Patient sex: M
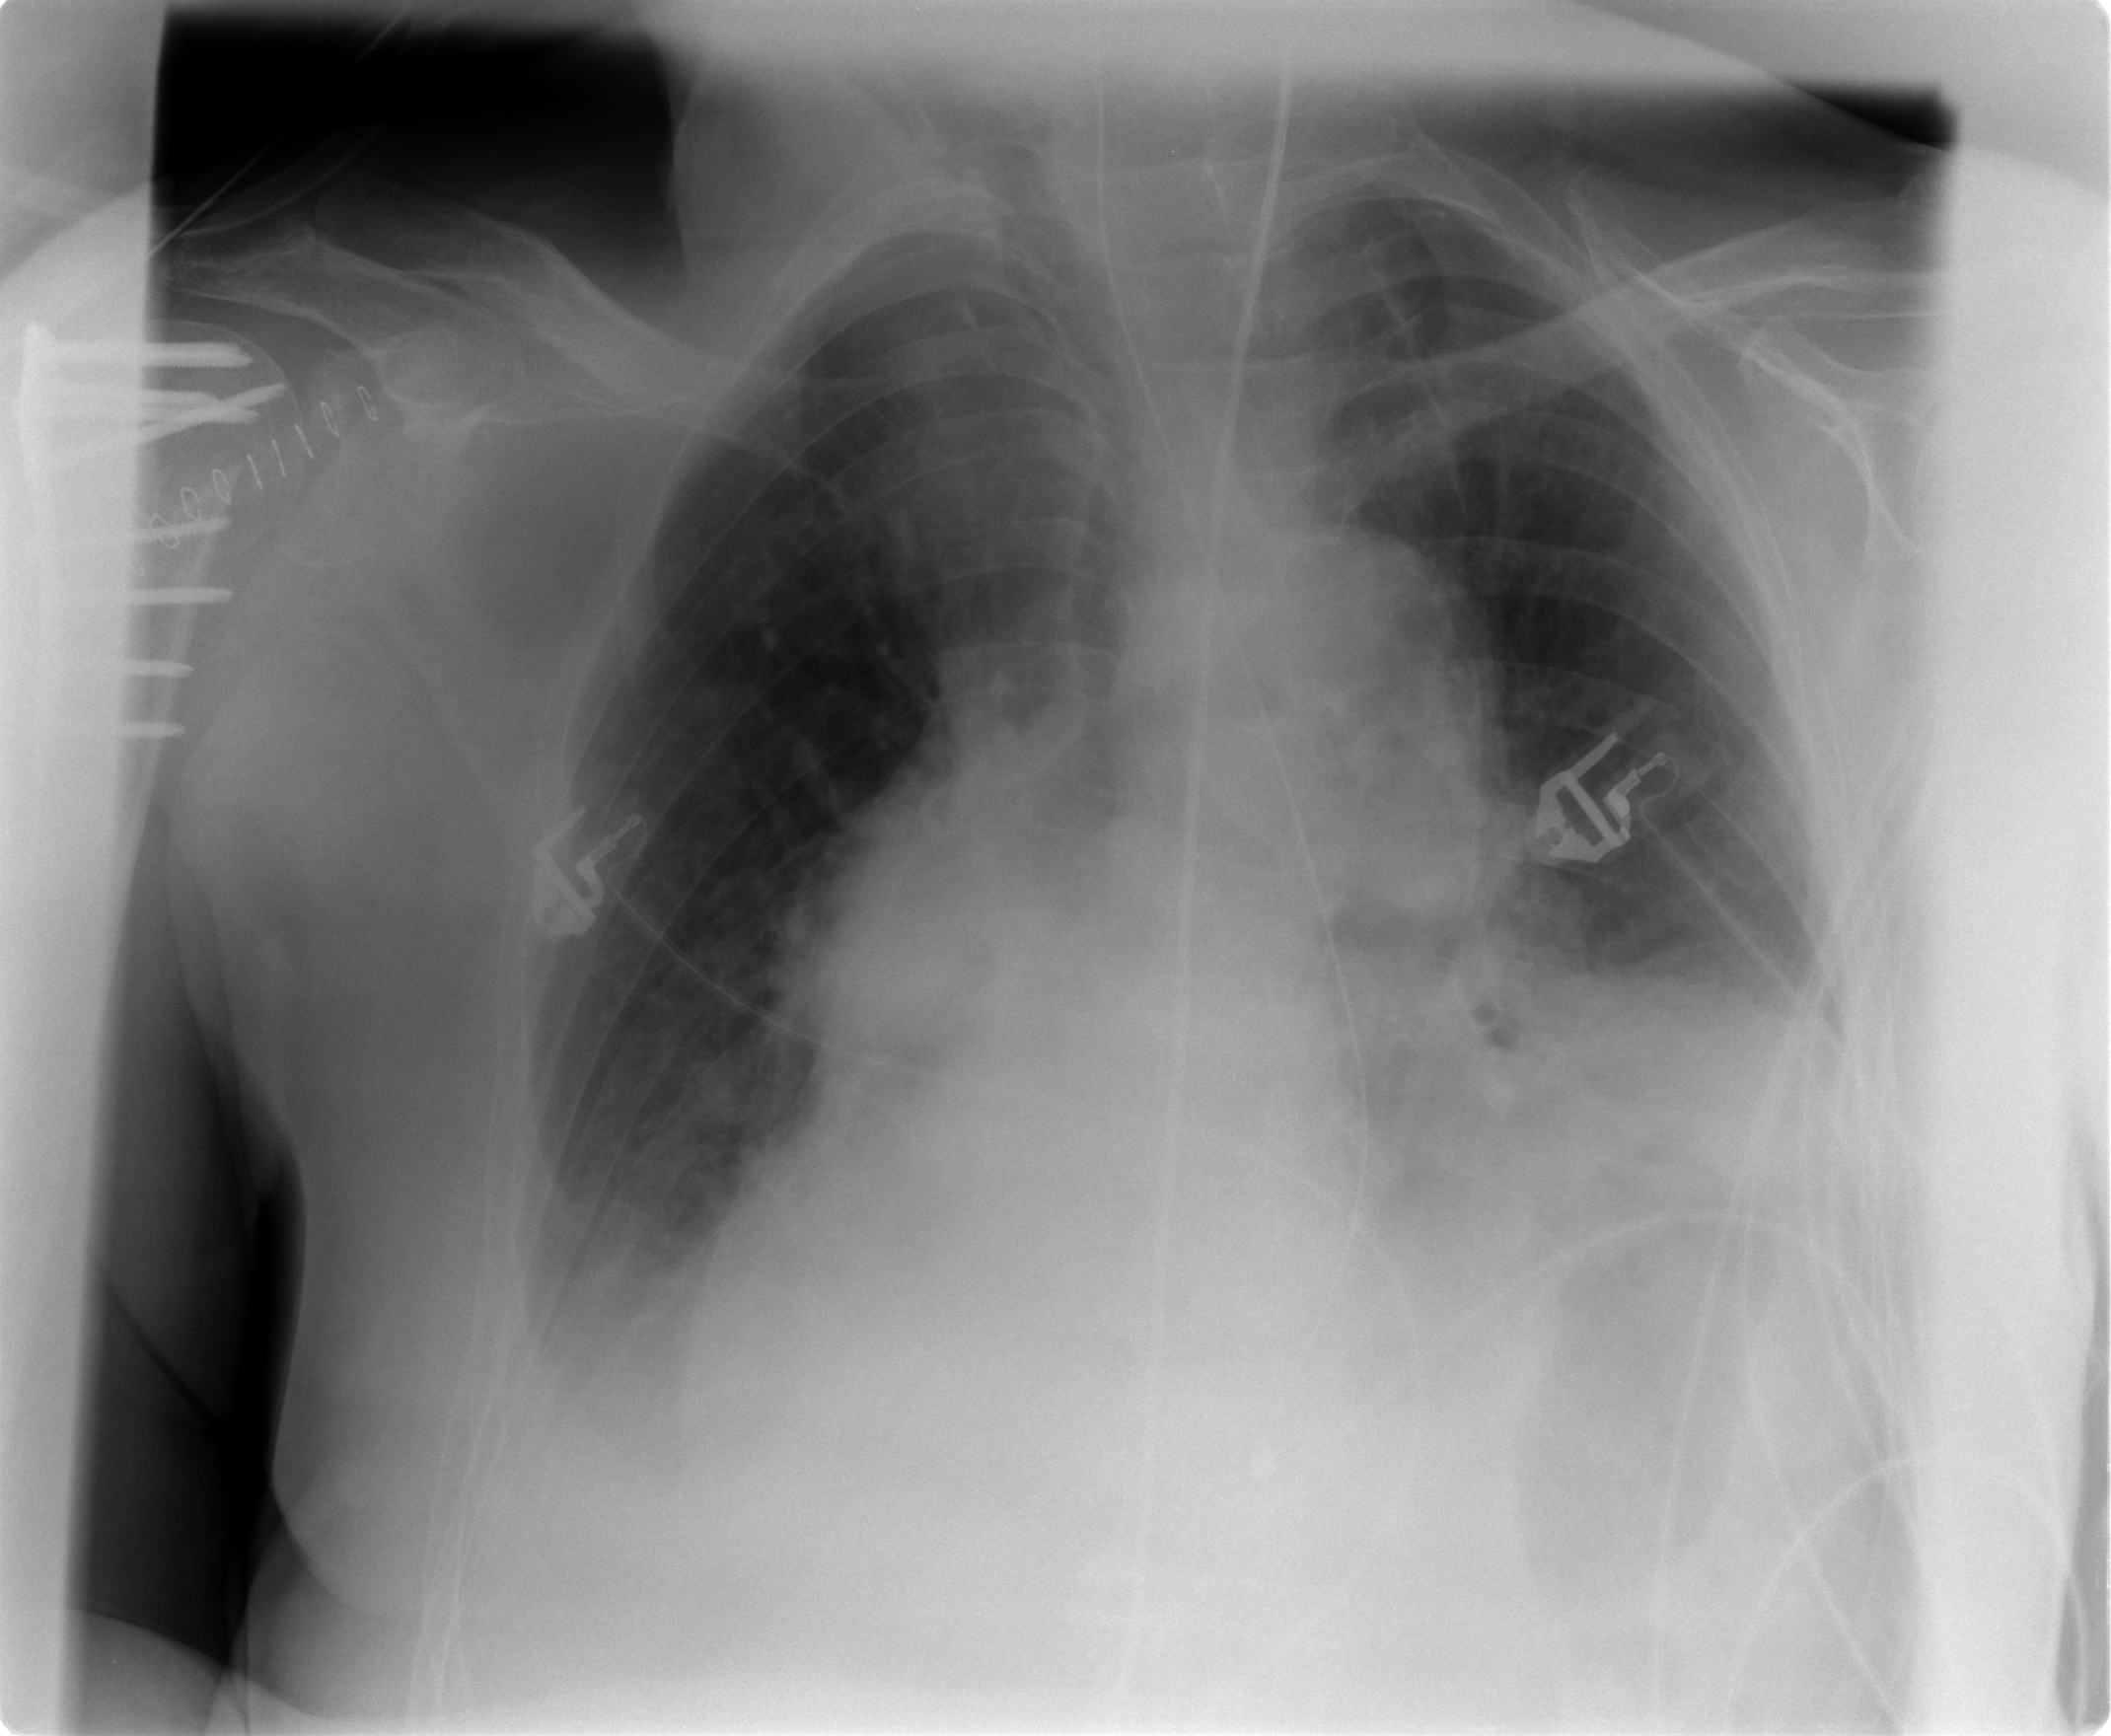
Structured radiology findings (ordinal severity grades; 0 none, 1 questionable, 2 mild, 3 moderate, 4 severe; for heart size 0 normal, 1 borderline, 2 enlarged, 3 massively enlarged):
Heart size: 2
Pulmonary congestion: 1
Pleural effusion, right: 2
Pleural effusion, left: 2
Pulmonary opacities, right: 1
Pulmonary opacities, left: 1
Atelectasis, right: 1
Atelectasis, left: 2